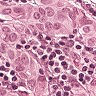
Metastatic tissue present: yes